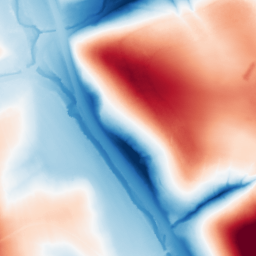
Category: classical
Decomposition family: gaussian
Decomposition parameters: sigma: 50
Upsampling method: quintic
Upsampling parameters: scale: 2
Upsampling scale: 2